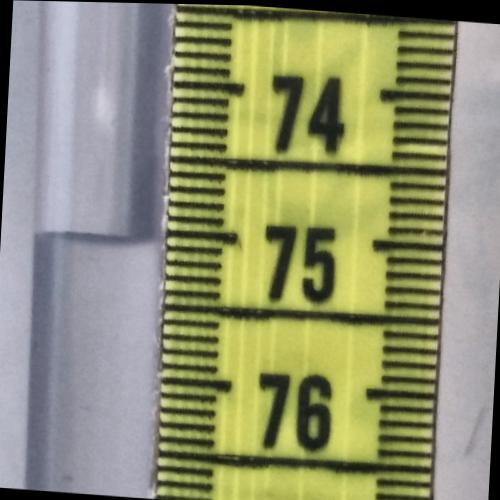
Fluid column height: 75.0 cm